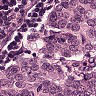
Metastatic tissue present: yes